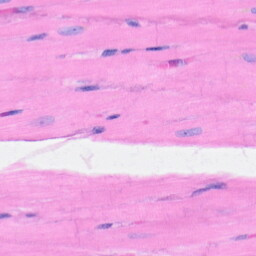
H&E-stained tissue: Heart